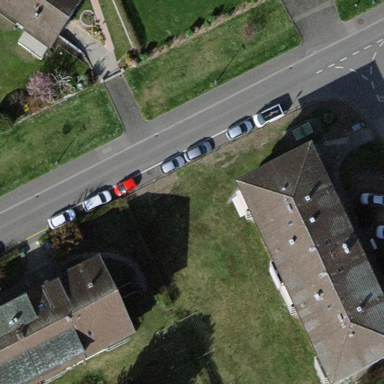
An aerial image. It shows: Street side parking area.